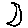
Label: moon